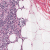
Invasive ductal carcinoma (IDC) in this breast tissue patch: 1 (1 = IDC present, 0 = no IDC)